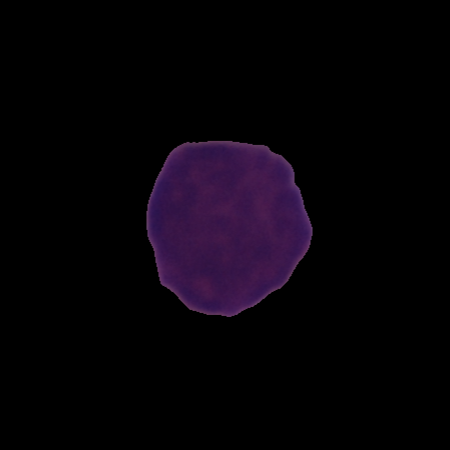
Label: cancer